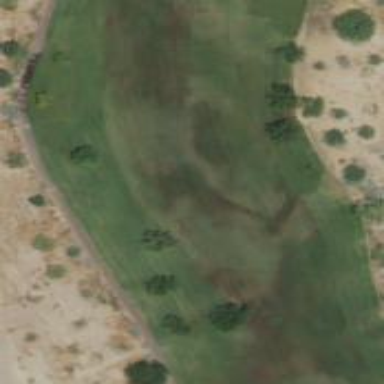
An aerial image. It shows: View of golf hole.